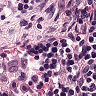
Metastatic tissue present: no